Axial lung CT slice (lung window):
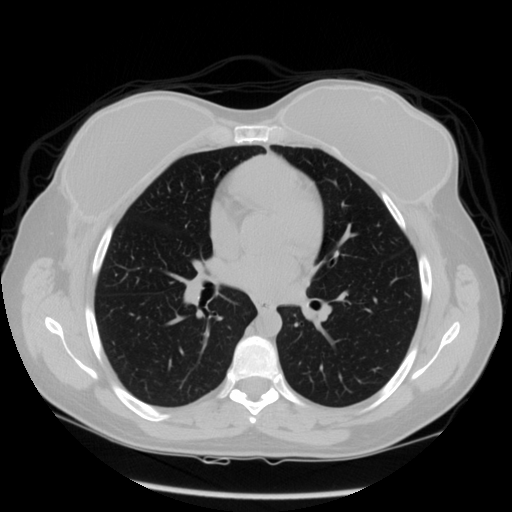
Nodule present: no